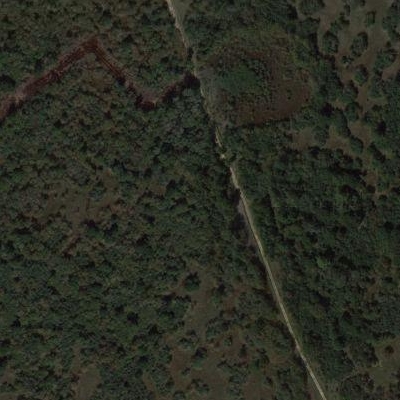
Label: Forest